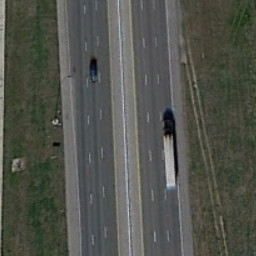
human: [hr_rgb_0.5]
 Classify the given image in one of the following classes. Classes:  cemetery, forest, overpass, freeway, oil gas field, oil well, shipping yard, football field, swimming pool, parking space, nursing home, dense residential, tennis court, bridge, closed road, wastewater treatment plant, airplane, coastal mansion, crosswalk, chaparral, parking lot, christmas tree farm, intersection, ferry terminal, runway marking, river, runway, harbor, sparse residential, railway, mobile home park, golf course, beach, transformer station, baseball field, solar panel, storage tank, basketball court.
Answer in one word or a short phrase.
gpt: freeway